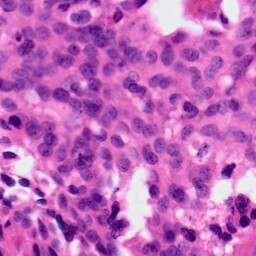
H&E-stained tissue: Ovarian